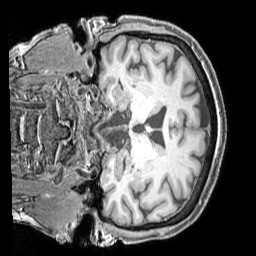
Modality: T1w
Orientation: coronal
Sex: female
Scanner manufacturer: siemens
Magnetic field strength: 3 T
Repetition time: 2.3 s
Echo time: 0.00226 s